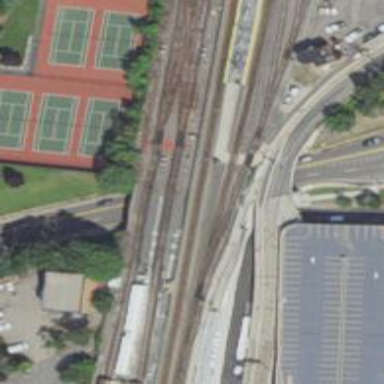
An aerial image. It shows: Bridge with electrified rail.